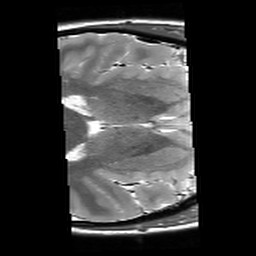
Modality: T2starw
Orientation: axial
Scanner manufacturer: siemens
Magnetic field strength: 3 T
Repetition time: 8.1 s
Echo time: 0.05 s